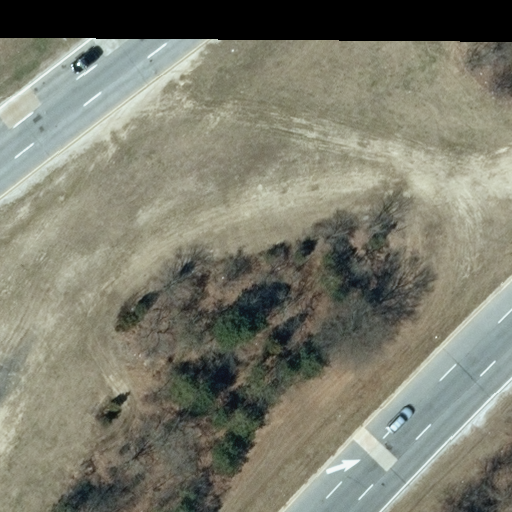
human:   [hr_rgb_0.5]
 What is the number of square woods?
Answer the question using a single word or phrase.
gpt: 0

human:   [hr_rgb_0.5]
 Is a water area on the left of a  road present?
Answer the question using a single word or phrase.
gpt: no

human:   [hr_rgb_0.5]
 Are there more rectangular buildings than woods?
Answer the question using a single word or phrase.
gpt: no

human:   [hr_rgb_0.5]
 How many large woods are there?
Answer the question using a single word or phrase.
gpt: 1

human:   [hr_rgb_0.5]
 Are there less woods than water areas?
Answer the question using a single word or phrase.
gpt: no

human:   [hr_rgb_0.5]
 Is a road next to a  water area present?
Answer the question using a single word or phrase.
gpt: no

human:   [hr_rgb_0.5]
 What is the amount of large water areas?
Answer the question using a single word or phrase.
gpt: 0

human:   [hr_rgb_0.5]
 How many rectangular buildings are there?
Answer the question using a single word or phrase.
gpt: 0

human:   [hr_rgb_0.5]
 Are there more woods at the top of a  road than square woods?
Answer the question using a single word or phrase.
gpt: no

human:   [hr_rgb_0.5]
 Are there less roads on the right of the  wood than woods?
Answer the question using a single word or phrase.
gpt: no

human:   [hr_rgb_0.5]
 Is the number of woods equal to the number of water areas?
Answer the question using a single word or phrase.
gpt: no

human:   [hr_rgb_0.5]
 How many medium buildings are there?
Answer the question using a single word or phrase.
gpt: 0

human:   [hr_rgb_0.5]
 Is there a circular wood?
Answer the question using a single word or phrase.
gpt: no

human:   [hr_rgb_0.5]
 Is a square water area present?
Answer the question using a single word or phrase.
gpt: no

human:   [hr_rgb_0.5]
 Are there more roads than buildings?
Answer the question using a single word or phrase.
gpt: yes

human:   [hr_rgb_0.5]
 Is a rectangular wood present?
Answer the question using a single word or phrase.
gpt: yes

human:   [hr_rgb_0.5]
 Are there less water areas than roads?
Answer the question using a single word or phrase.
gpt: yes

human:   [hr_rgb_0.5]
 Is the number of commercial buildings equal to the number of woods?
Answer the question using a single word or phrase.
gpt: no

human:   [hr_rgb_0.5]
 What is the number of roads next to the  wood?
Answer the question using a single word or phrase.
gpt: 2

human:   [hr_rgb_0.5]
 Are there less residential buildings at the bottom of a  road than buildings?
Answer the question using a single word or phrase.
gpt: no

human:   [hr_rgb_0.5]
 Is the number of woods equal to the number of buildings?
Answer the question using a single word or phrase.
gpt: no

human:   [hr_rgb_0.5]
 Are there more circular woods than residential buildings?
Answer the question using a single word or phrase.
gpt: no

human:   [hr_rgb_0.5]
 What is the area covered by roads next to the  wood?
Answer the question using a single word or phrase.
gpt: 0m2

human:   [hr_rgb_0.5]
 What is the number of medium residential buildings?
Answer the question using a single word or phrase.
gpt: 0

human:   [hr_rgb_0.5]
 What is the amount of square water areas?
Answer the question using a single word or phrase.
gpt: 0

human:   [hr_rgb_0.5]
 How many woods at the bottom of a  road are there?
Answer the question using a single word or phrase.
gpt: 1

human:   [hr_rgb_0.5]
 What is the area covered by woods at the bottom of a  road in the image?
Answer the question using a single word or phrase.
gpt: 6505m2

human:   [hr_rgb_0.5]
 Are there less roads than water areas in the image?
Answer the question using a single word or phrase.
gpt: no

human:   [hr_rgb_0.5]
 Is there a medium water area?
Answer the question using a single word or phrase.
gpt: no

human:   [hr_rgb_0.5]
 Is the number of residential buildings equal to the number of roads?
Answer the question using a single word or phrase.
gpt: no

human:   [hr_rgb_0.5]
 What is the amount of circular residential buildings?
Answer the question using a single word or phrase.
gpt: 0

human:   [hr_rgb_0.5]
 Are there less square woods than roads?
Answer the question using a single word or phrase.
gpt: yes

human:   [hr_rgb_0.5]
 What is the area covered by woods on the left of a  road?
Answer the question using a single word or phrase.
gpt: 0m2

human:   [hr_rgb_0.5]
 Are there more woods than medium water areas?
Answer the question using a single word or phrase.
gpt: yes

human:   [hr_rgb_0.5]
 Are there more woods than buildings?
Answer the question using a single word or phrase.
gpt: yes

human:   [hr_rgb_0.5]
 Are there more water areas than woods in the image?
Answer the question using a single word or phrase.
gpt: no